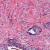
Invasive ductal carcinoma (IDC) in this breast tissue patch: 1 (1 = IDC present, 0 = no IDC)